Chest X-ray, PA view. Patient: 80 years old, sex M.
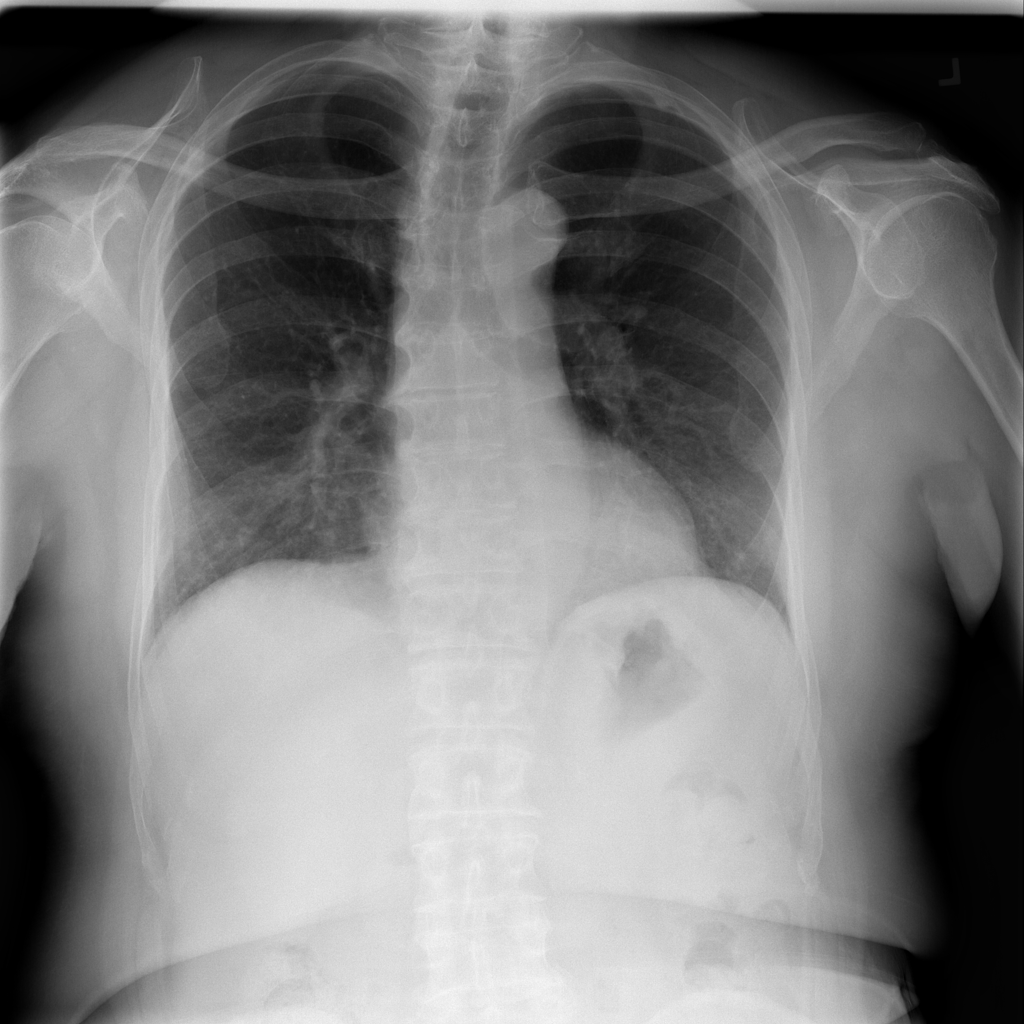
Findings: No Finding